Question: I only remember creating 1 app id. Is there a default app id that apple automatically creates for my account? What is its purpose?

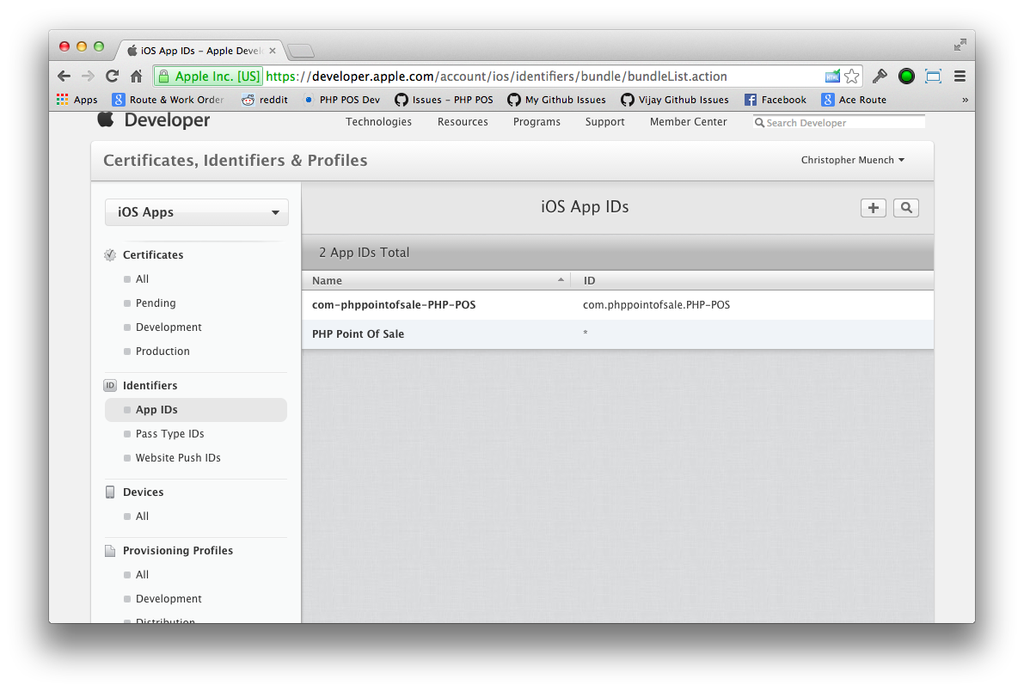
Answer: No, Apple doesn't create a default App ID when you create your account. Maybe someone else on your account created it?